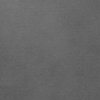
Label: dusty